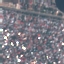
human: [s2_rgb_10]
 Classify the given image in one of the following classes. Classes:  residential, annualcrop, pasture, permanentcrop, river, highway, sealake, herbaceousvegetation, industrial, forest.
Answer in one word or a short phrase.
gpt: Residential